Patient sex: M
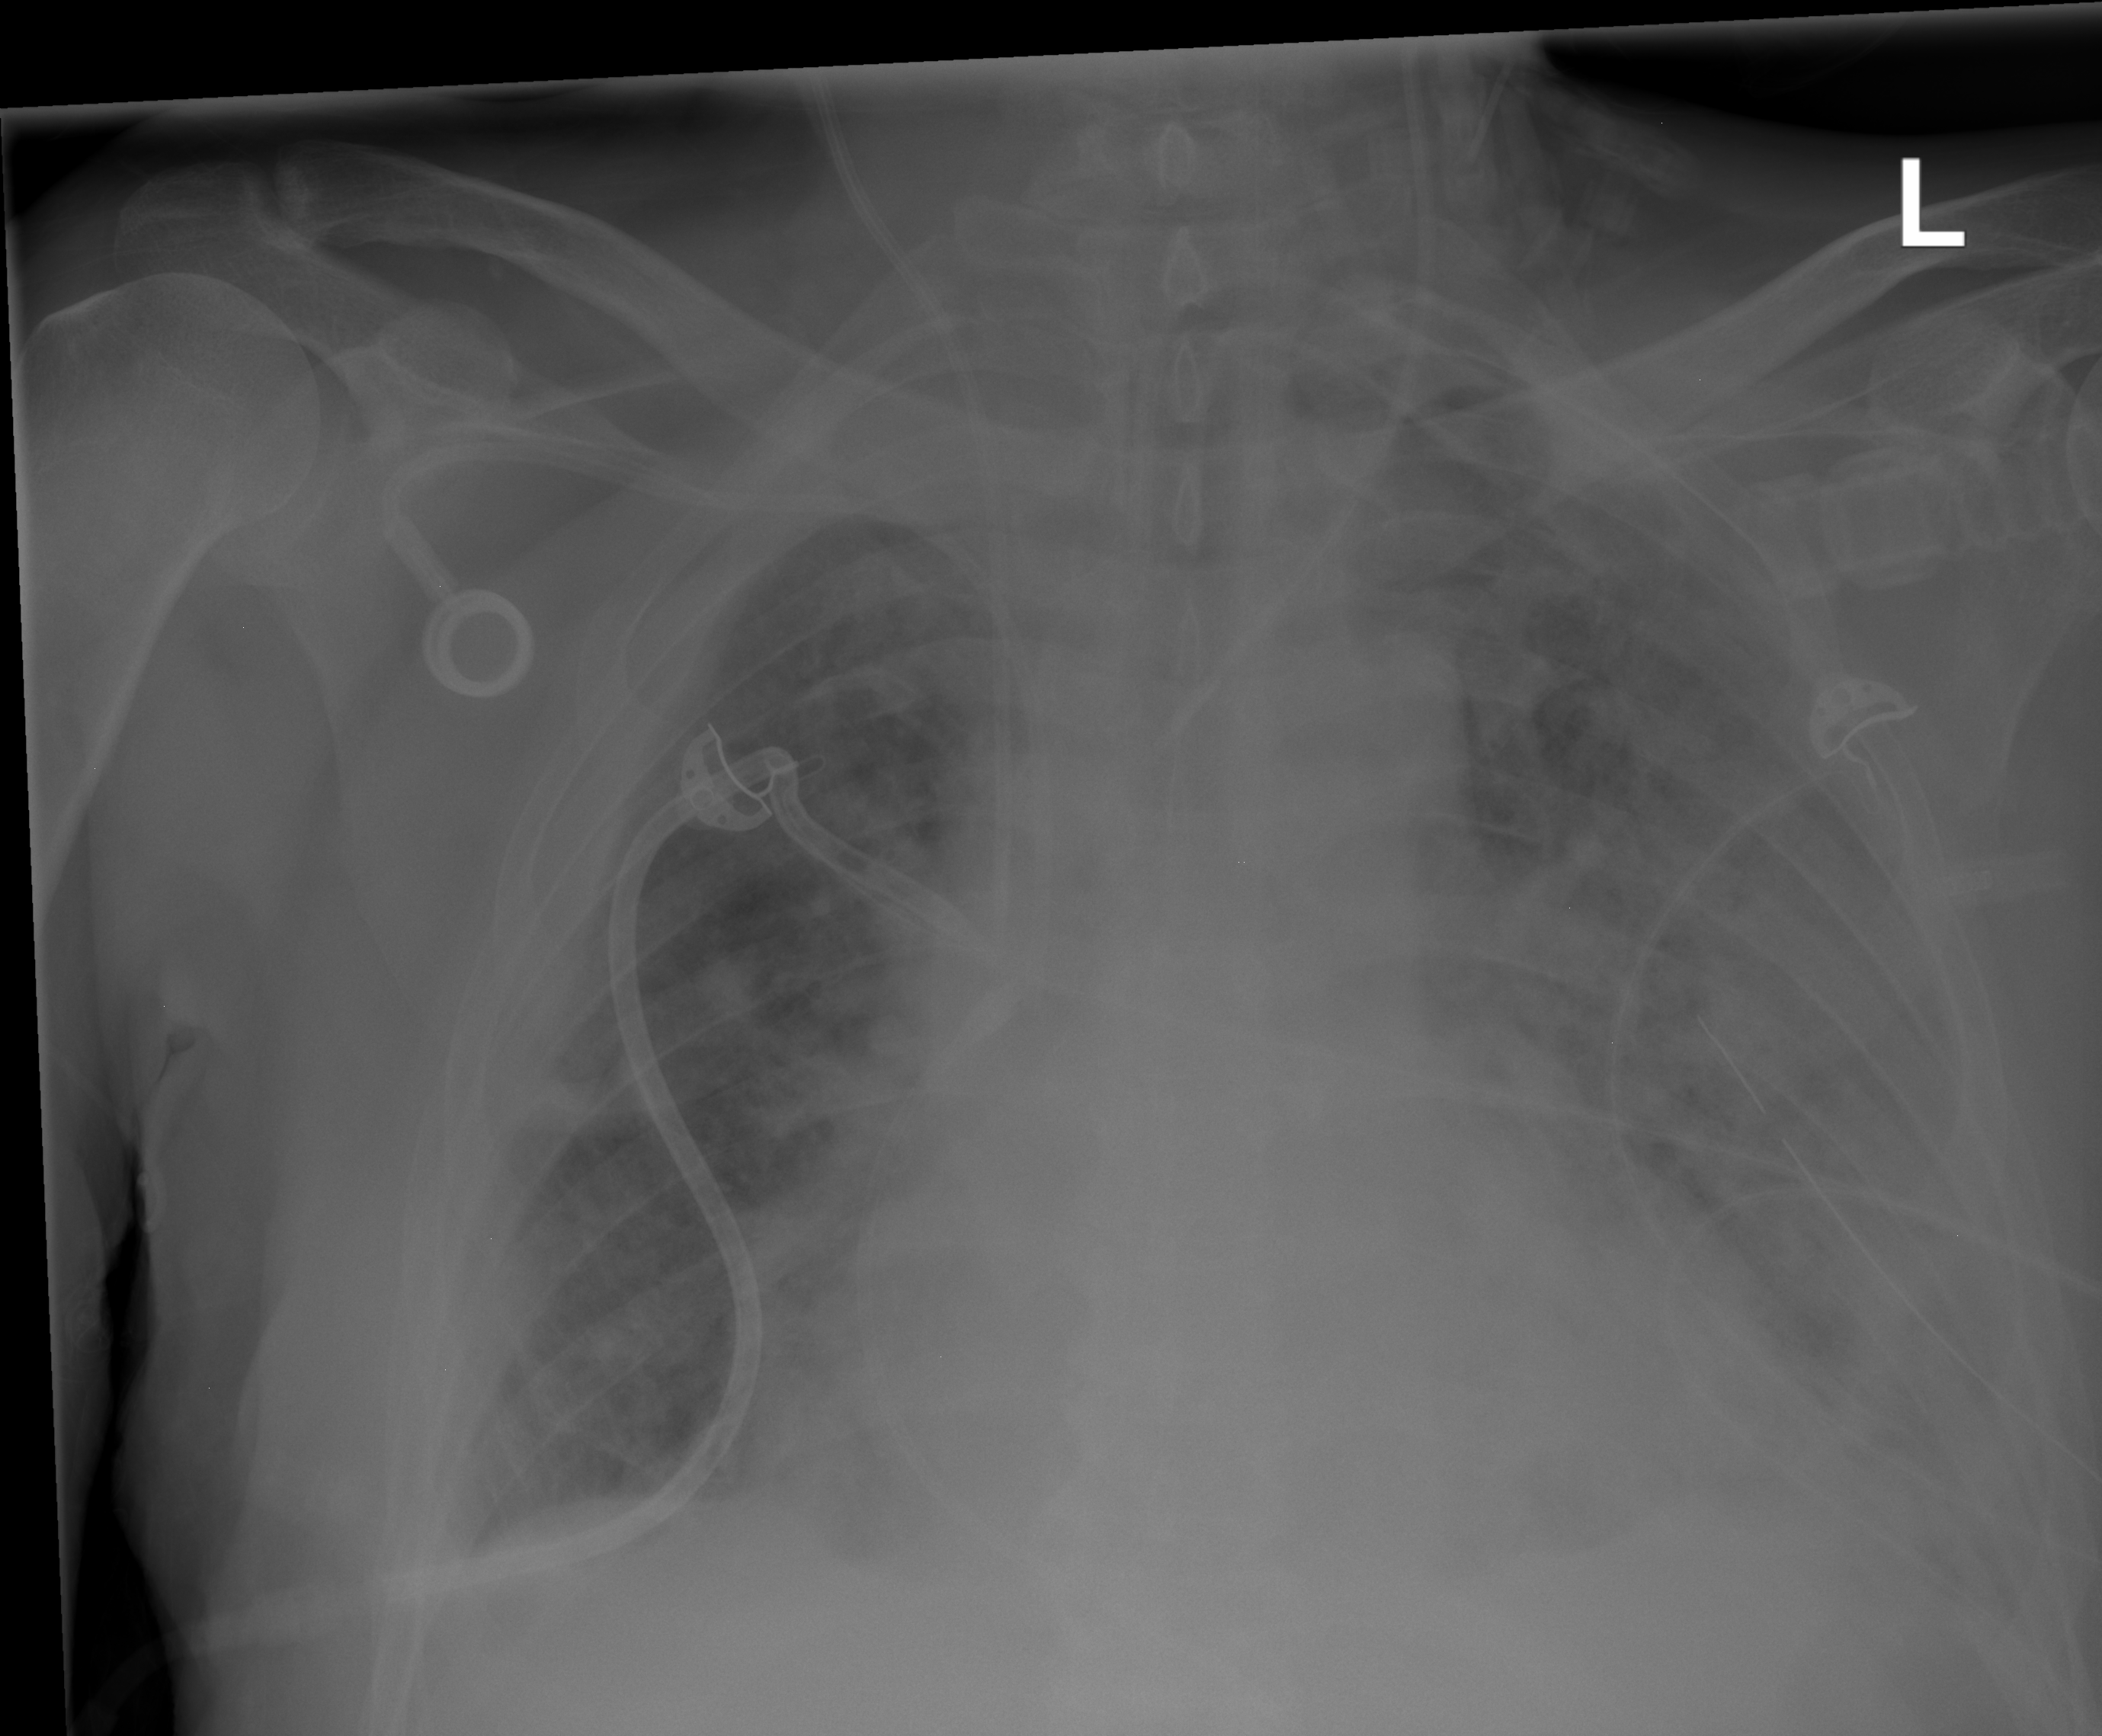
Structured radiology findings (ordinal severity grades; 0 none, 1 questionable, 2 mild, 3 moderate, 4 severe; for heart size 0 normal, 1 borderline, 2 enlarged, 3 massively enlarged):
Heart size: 2
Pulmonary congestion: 0
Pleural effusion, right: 2
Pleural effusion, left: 2
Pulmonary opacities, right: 3
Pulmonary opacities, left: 4
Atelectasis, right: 2
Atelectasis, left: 2